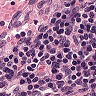
Metastatic tissue present: no